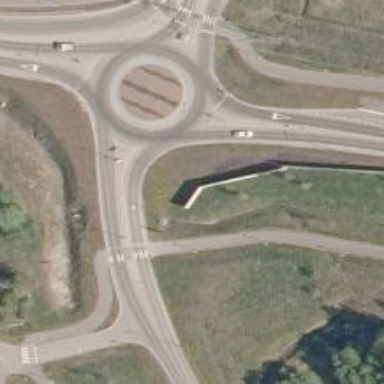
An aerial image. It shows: Secondary road made of asphalt leading to roundabout.